Question: My project using gwt maven plugin 2.5.1 and gwt 2.5.1. My Eclipse IDE have installed Google Web Toolkit SDK 2.6.0.

When i debug my project with Super Dev Mode i get error
> java.lang.NoSuchMethodError: com.google.gwt.util.tools.Utility.versionCompare
I have checked the error. This error is caused by class 'int enum com.google.gwt.dev.util.arg.SourceLevel' , this class have bellow line code make error:
'''
if (Utility.versionCompare(javaVersionString, sourceLevels[i].stringValue) >= 0) {
'''
class 'com.google.gwt.util.tools.Utility' in file 'gwt-dev-2.5.1-sources.jar' has no method 'Utility.versionCompare'. I have tried upgrade gwt to upper version but make huge conflict voi another library in my project.
My question is: how to run Google Web Toolkit SDK 2.6.0 with project GWT-2.5.1 ?
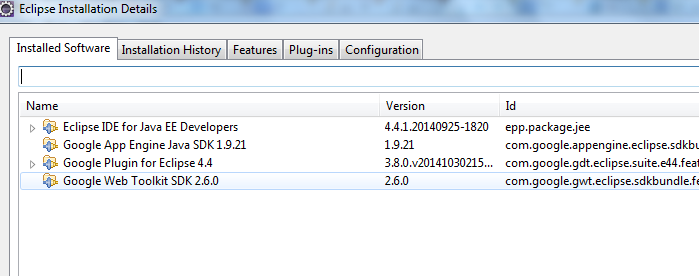
Answer: If this is a Maven project, then M2Eclipse and the Google Plugin for Eclipse should auto-configure the project to use the GWT referenced from your POM, and not the one you could have installed in your Eclipse.
So the problem is that you have GWT 2.6 on the classpath; your project is misconfigured. Try re-importing it; you should have a GWT in your dependencies, as GWT JARs should appear in the "Maven Dependencies" .
If you always use Maven for your projects, then you can uninstall the GWT SDK that's bundled as an Eclipse plugin (as shown in your screenshot).